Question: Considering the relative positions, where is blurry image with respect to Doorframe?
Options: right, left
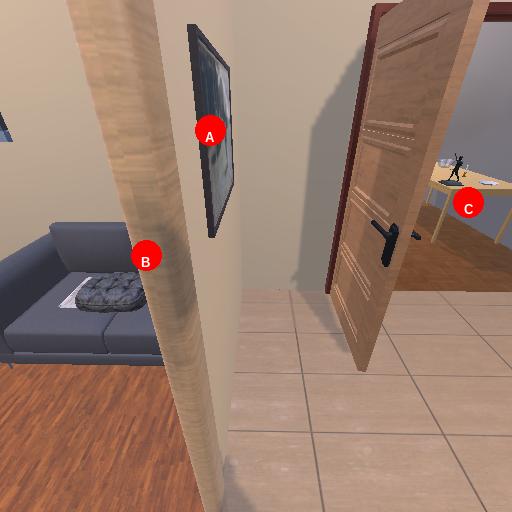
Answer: right